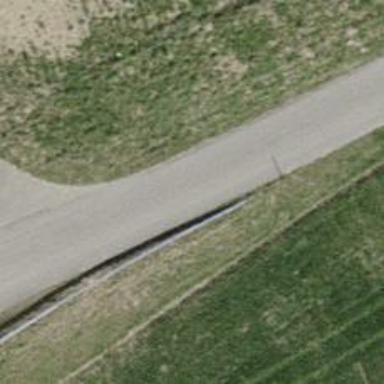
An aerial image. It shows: Unclassified asphalt road suitable for agricultural vehicles.